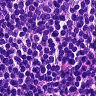
Metastatic tissue present: no